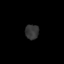
Tissue: lung
Cell type: Epithelial cells
Senescence score: 0.2308
Nuclear area (px): 198
Mean DAPI intensity: 52.556